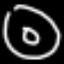
Label: donut